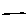
Label: line